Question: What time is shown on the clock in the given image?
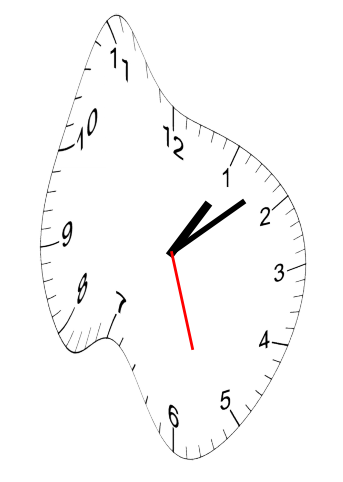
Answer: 01:08:27